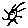
Label: sun